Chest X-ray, PA view. Patient: 55 years old, sex F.
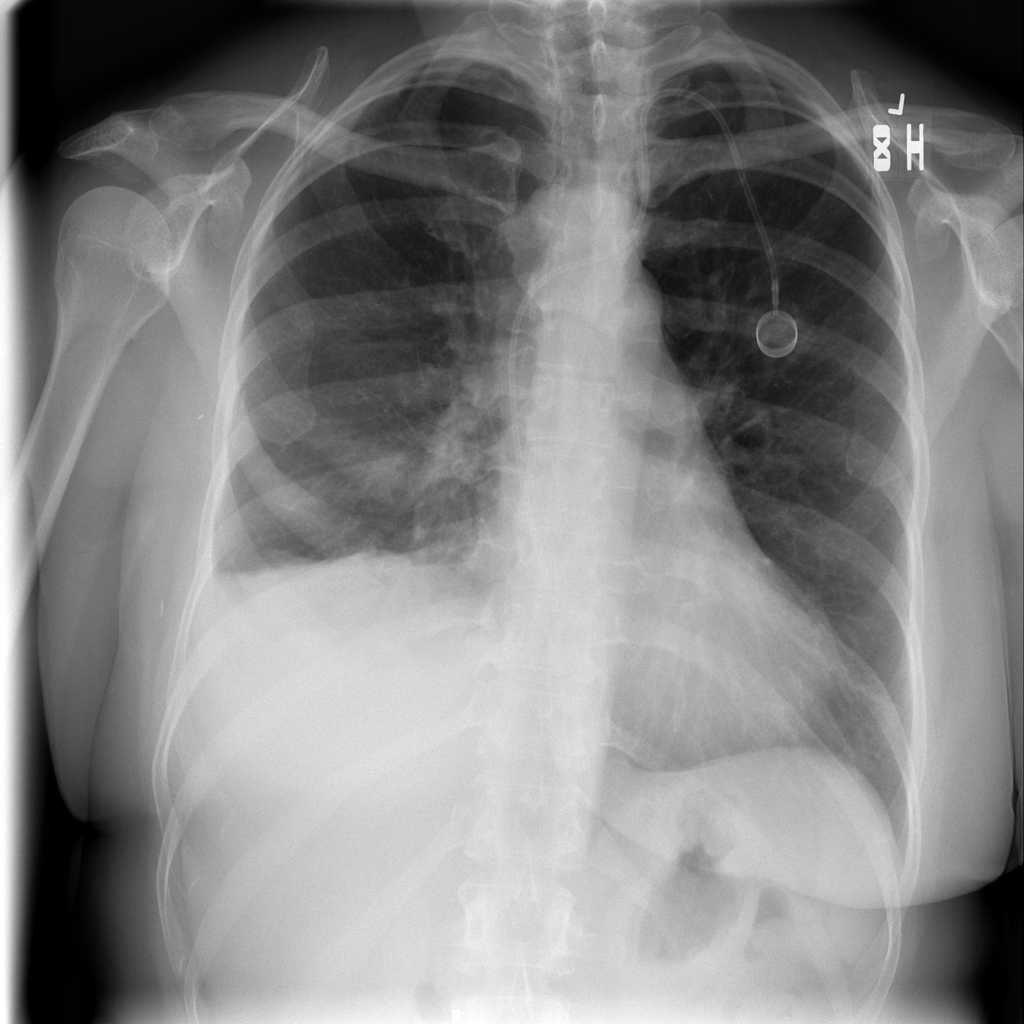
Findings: No Finding